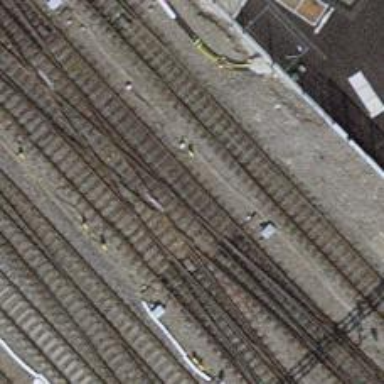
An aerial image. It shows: Single railway track with electrified contact line.